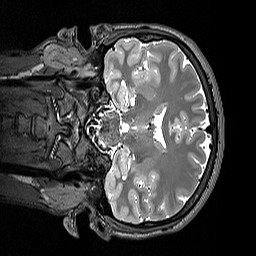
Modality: T2w
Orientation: coronal
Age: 21
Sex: male
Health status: healthy
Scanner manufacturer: siemens
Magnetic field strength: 3 T
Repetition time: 3.2 s
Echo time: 0.412 s